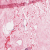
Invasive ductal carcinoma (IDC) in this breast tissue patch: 0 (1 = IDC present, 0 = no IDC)